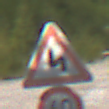
Verkehrszeichen: DoppelkurveZunaechstLinks
Zusatzzeichen unten: Geschwindigkeit60
Umgebung: Outdoor, Nature
Tageszeit: Midday
Wetter: Clear
Licht: Natural
Jahreszeit: Summer
Kontrast: HighContrast